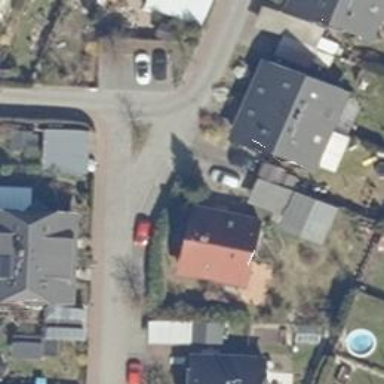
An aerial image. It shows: Living street.